Question: I have a TreeView containing a parent and a couple of children. The children in turn consist of a WrapPanel with children of its own ("One", "Two", "Three" etc). How can I get these last elements to wrap when the parent window isn't large enough to accommodate them?
Here's my code:
'''
<TreeView ScrollViewer.HorizontalScrollBarVisibility="Disabled">
<TreeViewItem Header="Parent" IsExpanded="True" >
<ItemsControl>
<ItemsControl.ItemsPanel>
<ItemsPanelTemplate>
<WrapPanel Orientation="Horizontal"/>
</ItemsPanelTemplate>
</ItemsControl.ItemsPanel>
<ItemsControl.Items>
<TextBlock Text="One" />
<TextBlock Text="Two" />
<TextBlock Text="Three" />
<TextBlock Text="Four" />
<TextBlock Text="Five" />
<TextBlock Text="Six" />
<TextBlock Text="Seven" />
<TextBlock Text="Eight" />
<TextBlock Text="Nine" />
<TextBlock Text="Ten" />
</ItemsControl.Items>
</ItemsControl>
<ItemsControl>
<ItemsControl.ItemsPanel>
<ItemsPanelTemplate>
<WrapPanel Orientation="Horizontal"/>
</ItemsPanelTemplate>
</ItemsControl.ItemsPanel>
<ItemsControl.Items>
<TextBlock Text="One" />
<TextBlock Text="Two" />
<TextBlock Text="Three" />
<TextBlock Text="Four" />
<TextBlock Text="Five" />
<TextBlock Text="Six" />
<TextBlock Text="Seven" />
<TextBlock Text="Eight" />
<TextBlock Text="Nine" />
<TextBlock Text="Ten" />
</ItemsControl.Items>
</ItemsControl>
</TreeViewItem>
</TreeView>
'''
And here's what it currently produces:

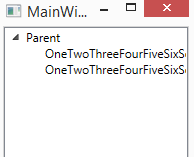
Answer: Please, test this workaround. You must add 'SizeChanged="TreeView_SizeChanged"' to the 'TreeView' item.
'''
private void TreeView_SizeChanged(object sender, SizeChangedEventArgs e)
{
var treeView = (TreeView) sender;
foreach (TreeViewItem treeViewItem in treeView.Items)
{
foreach (ItemsControl ic in treeViewItem.Items)
{
Point relativeLocation = ic.TranslatePoint(new Point(0, 0), treeView);
var wpMaxWidth = treeView.ActualWidth - relativeLocation.X;
WrapPanel itemsWp = GetVisualChild<WrapPanel>(ic);
itemsWp.MaxWidth = wpMaxWidth;
}
}
}
private static T GetVisualChild<T>(DependencyObject parent) where T : Visual
{
int numVisuals = VisualTreeHelper.GetChildrenCount(parent);
for (int i = 0; i < numVisuals; i++)
{
Visual v = (Visual) VisualTreeHelper.GetChild(parent, i);
var child = v as T;
return child ?? GetVisualChild<T>(v);
}
return null;
}
'''
Solution 2: Using 'MultiBinding' and 'IMultiValueConverter'.
'''
...
<WrapPanel.MaxWidth>
<MultiBinding Converter="{StaticResource Converter1}">
<MultiBinding.Bindings>
<Binding RelativeSource="{RelativeSource Self}"/>
<Binding RelativeSource="{RelativeSource Mode=FindAncestor,AncestorType=TreeView}"/>
</MultiBinding.Bindings>
</MultiBinding>
</WrapPanel.MaxWidth>
...
'''
The 'IMultiValueConverter' 'Convert' method implementation:
'''
...
public object Convert(object[] values, Type targetType, object parameter, CultureInfo culture)
{
var wp = values[0] as WrapPanel;
var tv = values[1] as TreeView;
if (wp == null || tv == null)
return 0d;
Point relativeLocation = wp.TranslatePoint(new Point(0, 0), tv);
var wpMaxWidth = tv.ActualWidth - relativeLocation.X;
return wpMaxWidth;
}
...
'''
You must refresh the 'Binding' after the container size change.